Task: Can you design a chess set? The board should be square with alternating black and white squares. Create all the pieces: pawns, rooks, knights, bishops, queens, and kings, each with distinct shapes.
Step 5341:
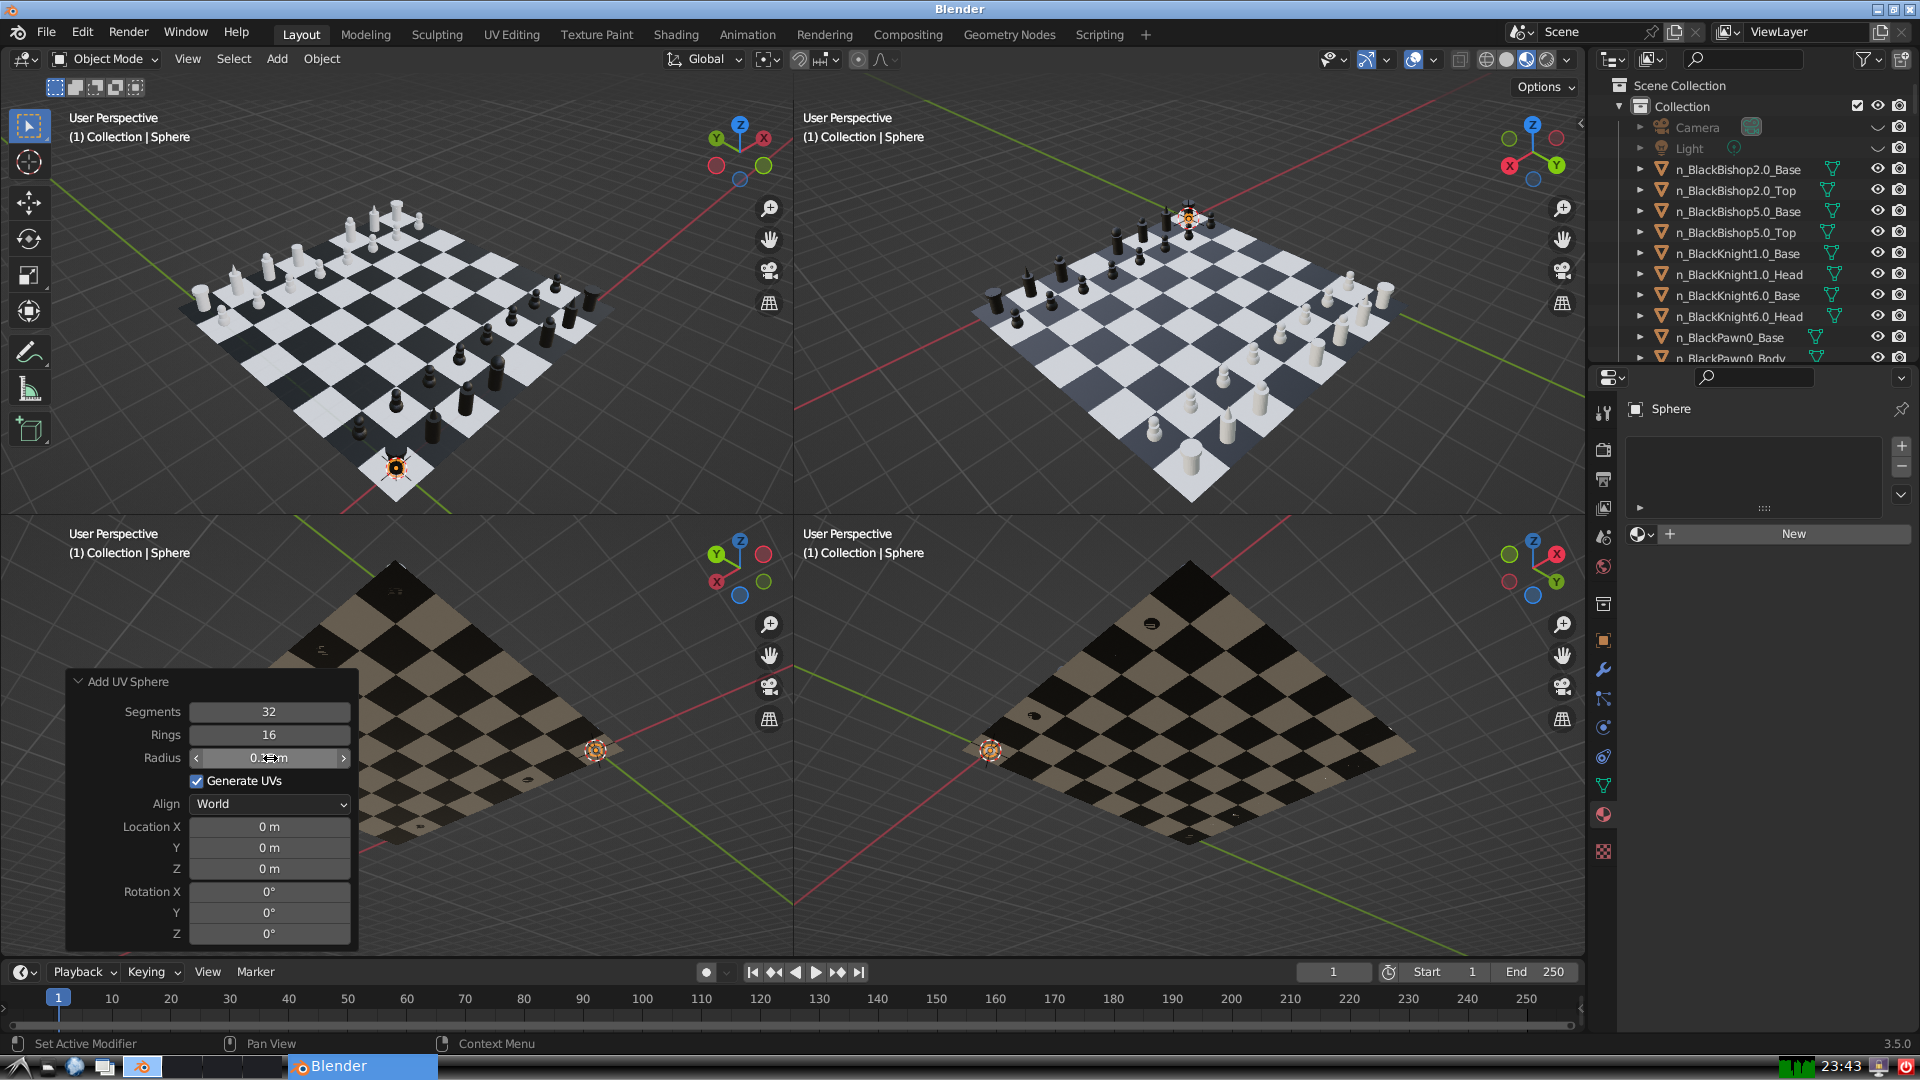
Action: {"mouse_move": [960, 540]}